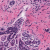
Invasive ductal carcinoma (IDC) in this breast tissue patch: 0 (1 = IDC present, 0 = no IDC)